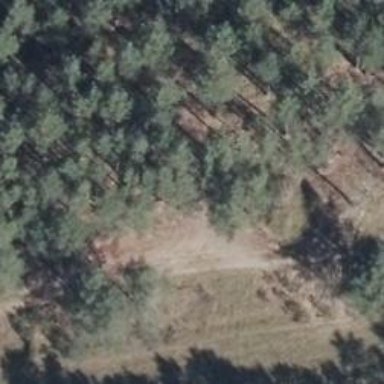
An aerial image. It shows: Hunting stand.